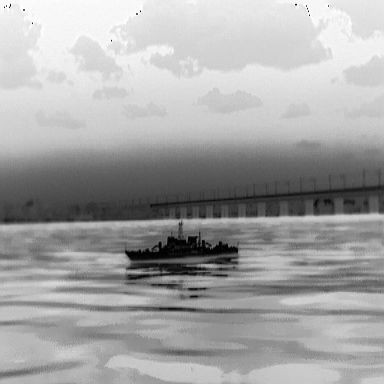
There is a warship in the infrared image.